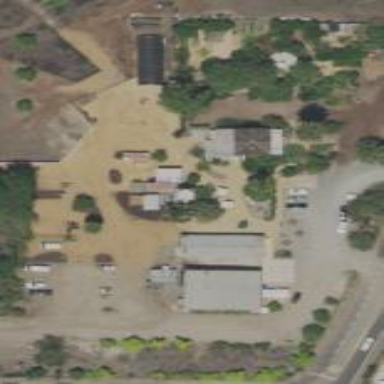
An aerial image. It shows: Farmyard area.